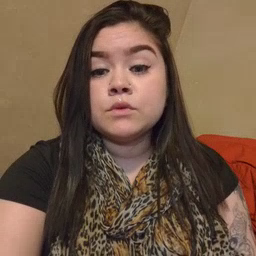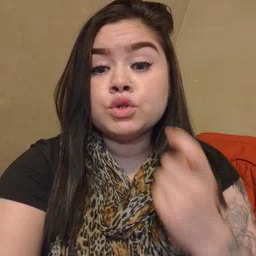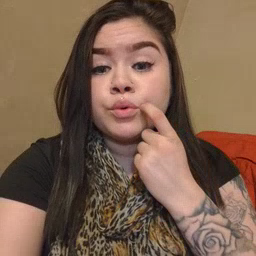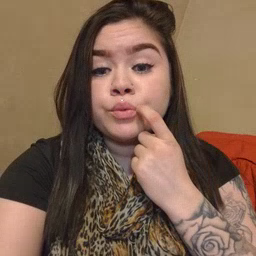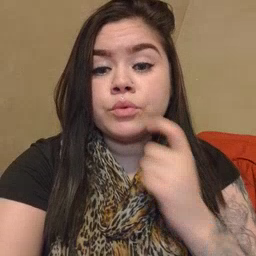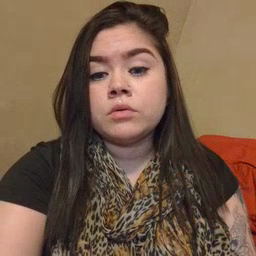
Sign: tooth